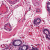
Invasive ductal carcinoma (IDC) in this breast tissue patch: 0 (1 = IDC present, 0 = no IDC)